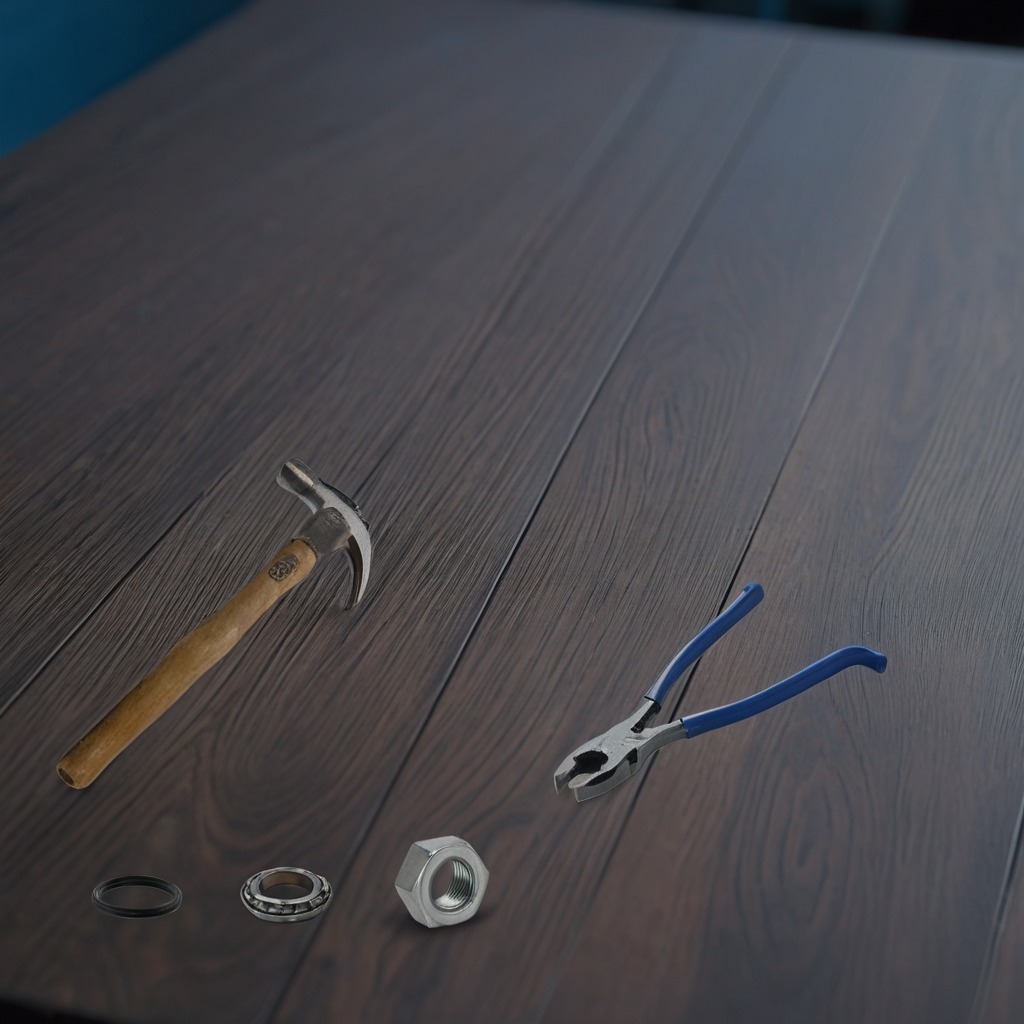
A rubber O'ring, a metal ball bearing, a hammer, a pair of pliers, and a metal nut are lying on the old table in the small garage.